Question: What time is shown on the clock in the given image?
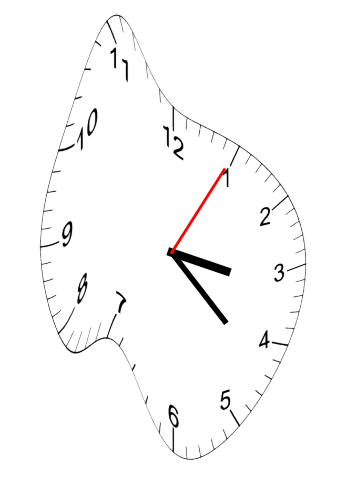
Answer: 03:22:05